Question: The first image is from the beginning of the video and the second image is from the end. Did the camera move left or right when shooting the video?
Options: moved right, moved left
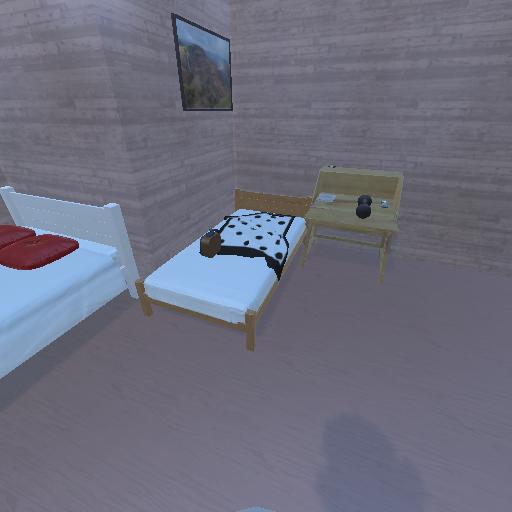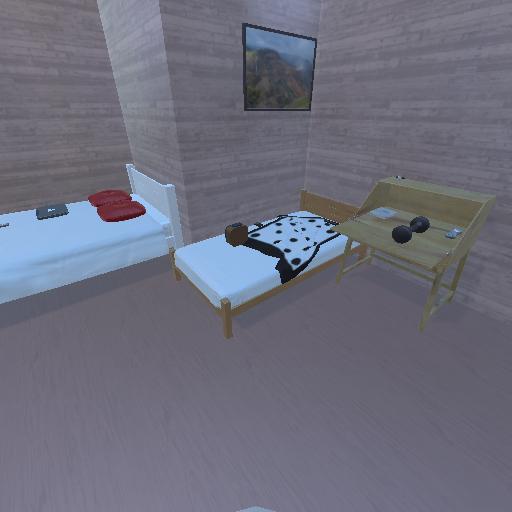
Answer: moved right